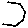
Label: hexagon